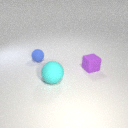
small blue rubber sphere to the left of large cyan rubber sphere